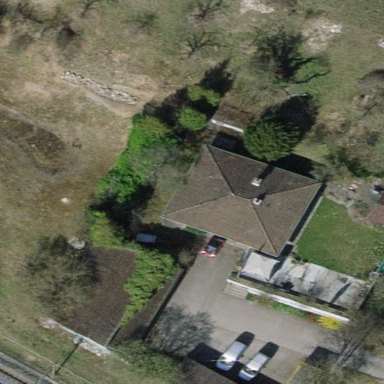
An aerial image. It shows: Detached building.